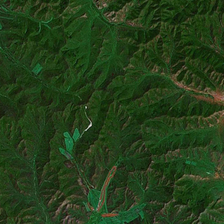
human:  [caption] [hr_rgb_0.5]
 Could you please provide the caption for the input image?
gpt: it is a large piece of green mountain .

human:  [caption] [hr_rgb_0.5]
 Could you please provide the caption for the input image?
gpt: it is a large piece of green mountain .

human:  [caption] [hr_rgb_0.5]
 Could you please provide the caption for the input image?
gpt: it is a large piece of green mountain .

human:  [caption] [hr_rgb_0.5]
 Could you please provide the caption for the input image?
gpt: it is a large piece of green mountain .

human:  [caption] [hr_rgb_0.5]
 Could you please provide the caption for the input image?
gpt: it is a large piece of green mountain .